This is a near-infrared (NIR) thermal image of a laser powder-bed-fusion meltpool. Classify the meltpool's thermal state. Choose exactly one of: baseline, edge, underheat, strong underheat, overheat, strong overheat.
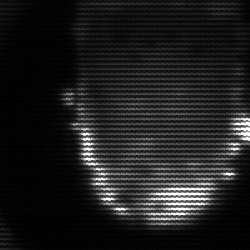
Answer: baseline